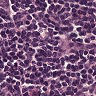
Metastatic tissue present: no